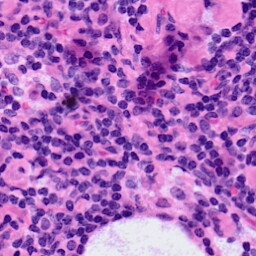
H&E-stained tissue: LymphNode